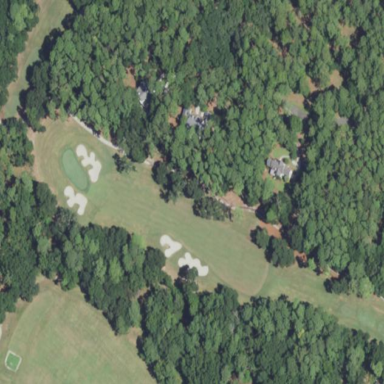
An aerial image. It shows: Area of rough grass used for golf.